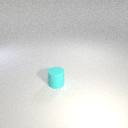
small cyan rubber cylinder